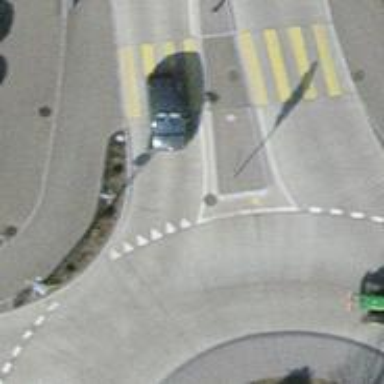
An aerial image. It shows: Secondary road with asphalt surface and dedicated cycle lane.